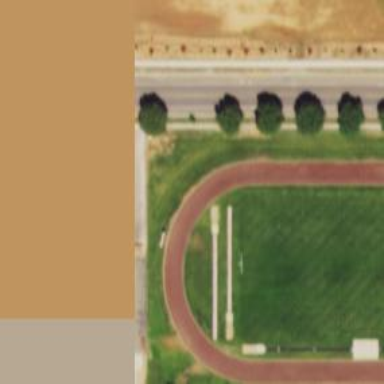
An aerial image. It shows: Athletic track located in leisure land area.